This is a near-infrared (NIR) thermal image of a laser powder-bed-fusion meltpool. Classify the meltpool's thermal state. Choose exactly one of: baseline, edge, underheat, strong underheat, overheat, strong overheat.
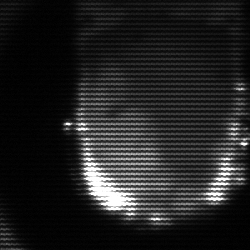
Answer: baseline